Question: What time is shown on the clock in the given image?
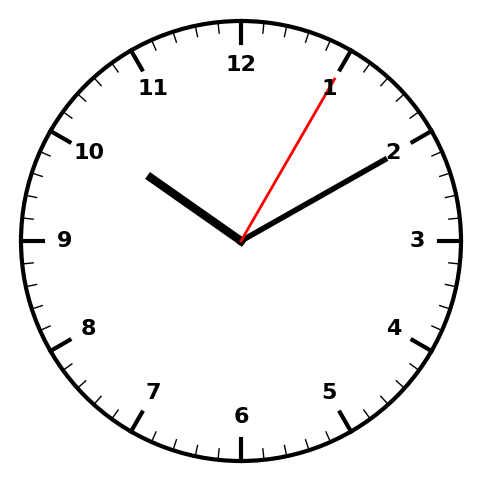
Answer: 10:10:05